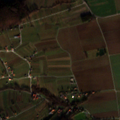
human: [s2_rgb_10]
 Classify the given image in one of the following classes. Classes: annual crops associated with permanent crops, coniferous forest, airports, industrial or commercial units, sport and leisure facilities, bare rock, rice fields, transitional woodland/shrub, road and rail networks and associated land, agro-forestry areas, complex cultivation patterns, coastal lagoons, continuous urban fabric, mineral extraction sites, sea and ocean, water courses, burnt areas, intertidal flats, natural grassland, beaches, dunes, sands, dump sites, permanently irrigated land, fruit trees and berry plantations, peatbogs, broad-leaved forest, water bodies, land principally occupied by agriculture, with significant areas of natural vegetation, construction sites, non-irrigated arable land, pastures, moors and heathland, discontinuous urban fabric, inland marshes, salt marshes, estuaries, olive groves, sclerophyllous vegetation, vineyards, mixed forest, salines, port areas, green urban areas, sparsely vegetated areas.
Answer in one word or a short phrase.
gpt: non-irrigated arable land, vineyards, complex cultivation patterns, broad-leaved forest